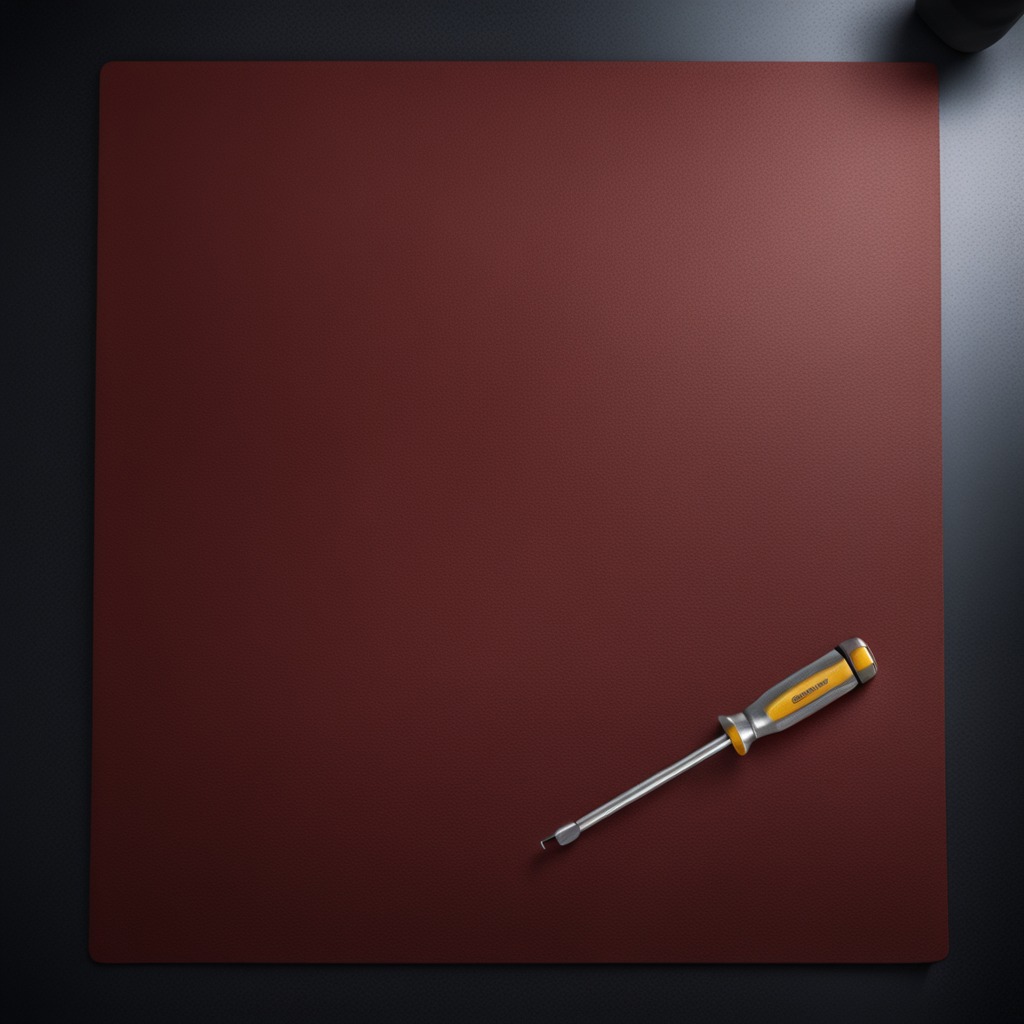
A screwdriver lies on a clean granite tabletop inside a workshop at night dim ambient light soft shadows worn but beneath the mat